Question: I am working on a bilingual site in the latest version of Drupal 6. I installed the Internationalization module and the Views translation module, among many others.
The problem: On /admin/build/translate/search, some elements (e.g. the view title) appear in the text group "Views" and Drupal assumes they are in German, requiring an English translation.
Other elements (e.g. exposed filter labels) appear in the text group "Built-in Interface" and Drupal assumes they are in English, requiring a German translation. But in fact all the strings are in German:

To be clear, I am not seeing an issue with the language selection or the display of the view. The issue is when the page is first parsed by the language system and any translatable strings are inserted into the translation table. Drupal assignes different source languages for elements on the same page. The result is a mix of languages, once these strings are translated.
I thought that maybe it is the language preference of the user who hits the page first that interferes with this, but once I started changing it, I ran into <URL>. Ok, now I have the URL prefix in the mix, which means that when a user changes the language preference, the site language does not change until they manually change the URL.
Once I managed to get the page rendered in English, it turned out that Drupal does not pick up the translation strings when the display language equals the source language. So no luck there.
I am ready to code my view in 2 languages, depending on what Drupal thinks the source language is for the various elements, but even that won't work. Has anybody else experienced this?
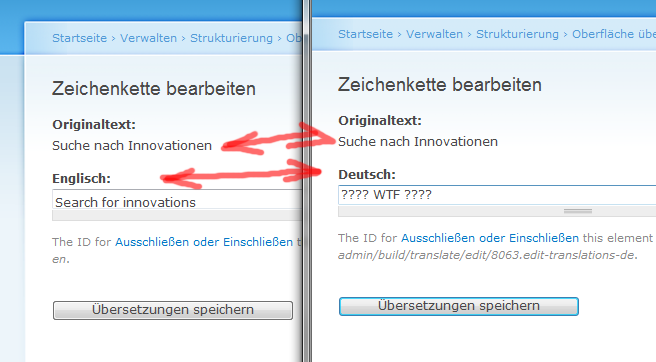
Answer: I think that you probably had basic mistake in how Drupal multilingual system work. I did the same mistake in the first multilingual Drupal site that I've built.
The most important thing to do is - if one of your languages is English - Use English in your code. if you need to put the word 'room' in one of the template use t('room') and not t('zimmer'). Your view titles? use English. Tag names and description? use English. The primary language should be English. After you setup your English site, you can translate your site using translate interface. I know it sound strange to one that his mother tongue is other than English, but I made several multilangual sites with i18n and it is the right way to do it with minimal complications.
Changing the admin interface language only change the interface - not the value. If you change the interface to German (i.e yoursite.com/de/admin/views) it doesn't mean that you are on 'German views'. It is the same view.
There are some exceptions - Multilingual variable as I explained here: <URL>
I hope that is helpful.